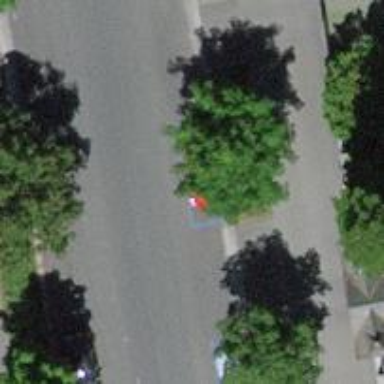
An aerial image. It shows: Tree-lined avenue.